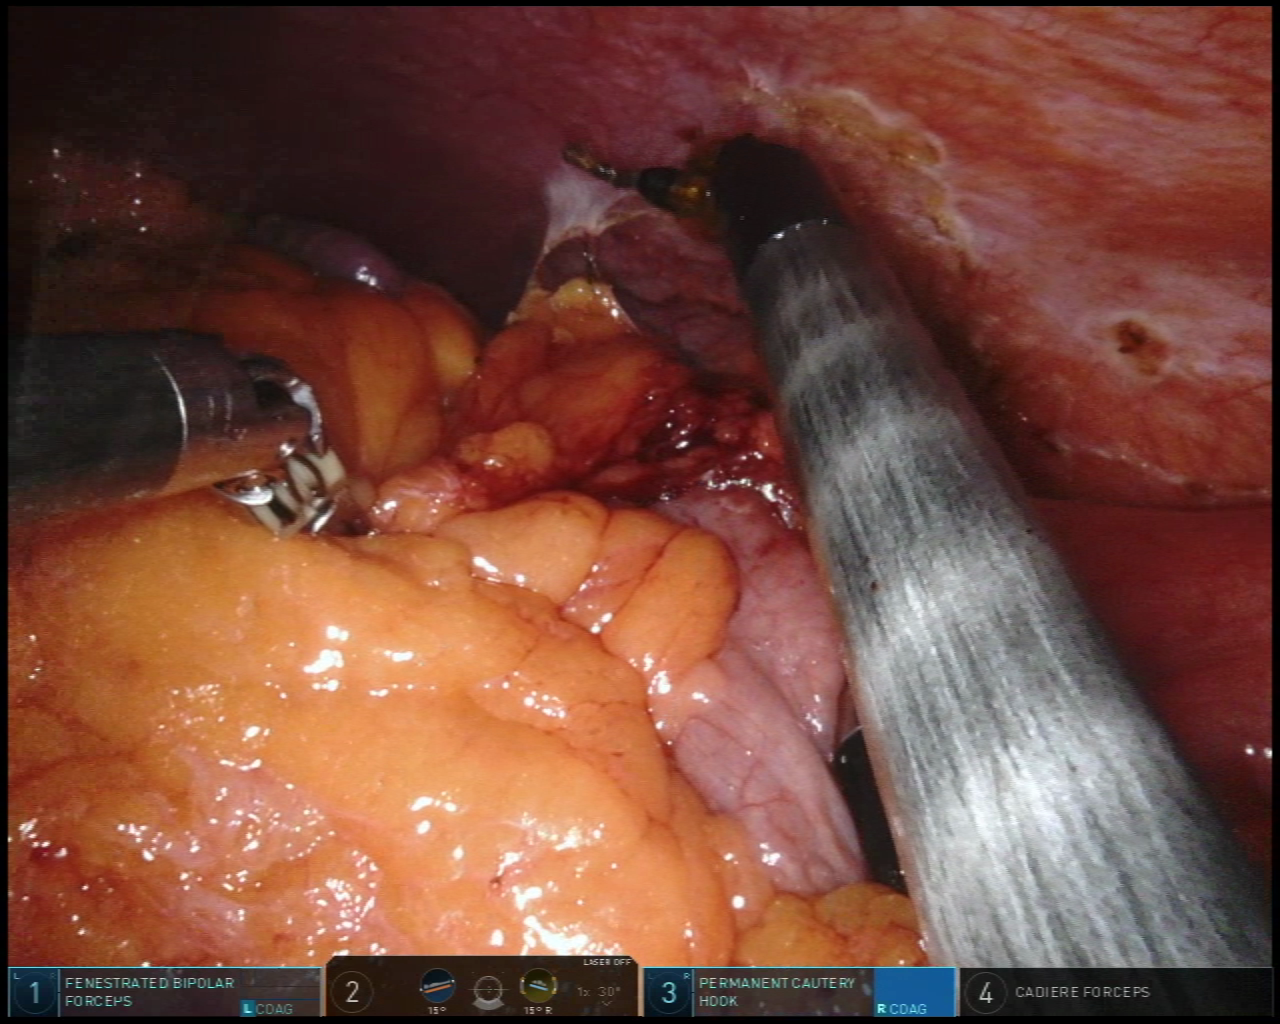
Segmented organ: spleen
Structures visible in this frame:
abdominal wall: yes
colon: yes
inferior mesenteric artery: no
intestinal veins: no
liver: no
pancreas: no
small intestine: no
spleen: yes
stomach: no
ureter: no
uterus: no
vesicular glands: no